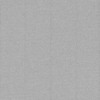
Label: dusty